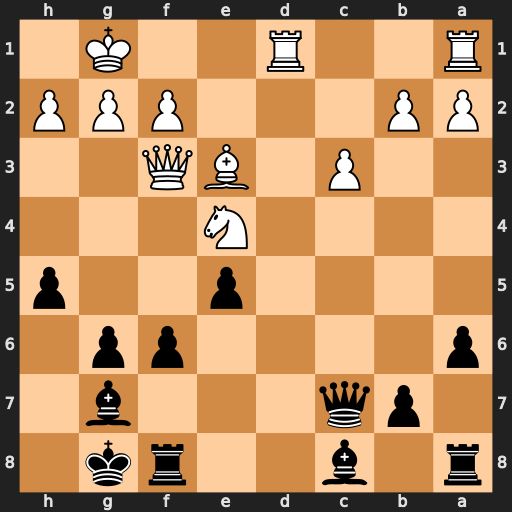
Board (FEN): r1b2rk1/1pq3b1/p4pp1/4p2p/4N3/2P1BQ2/PP3PPP/R2R2K1
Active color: b
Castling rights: -
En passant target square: -
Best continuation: Bg4 Qg3 Bxd1